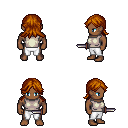
a pixel art fantasy rpg character, male body template, human, dark skin, white sleeveless shirt, white pants, brunette loose hair, dagger, four views (front, back, left, right), 2x2 character sprite sheet, small pixel art, hard edges, no anti-aliasing